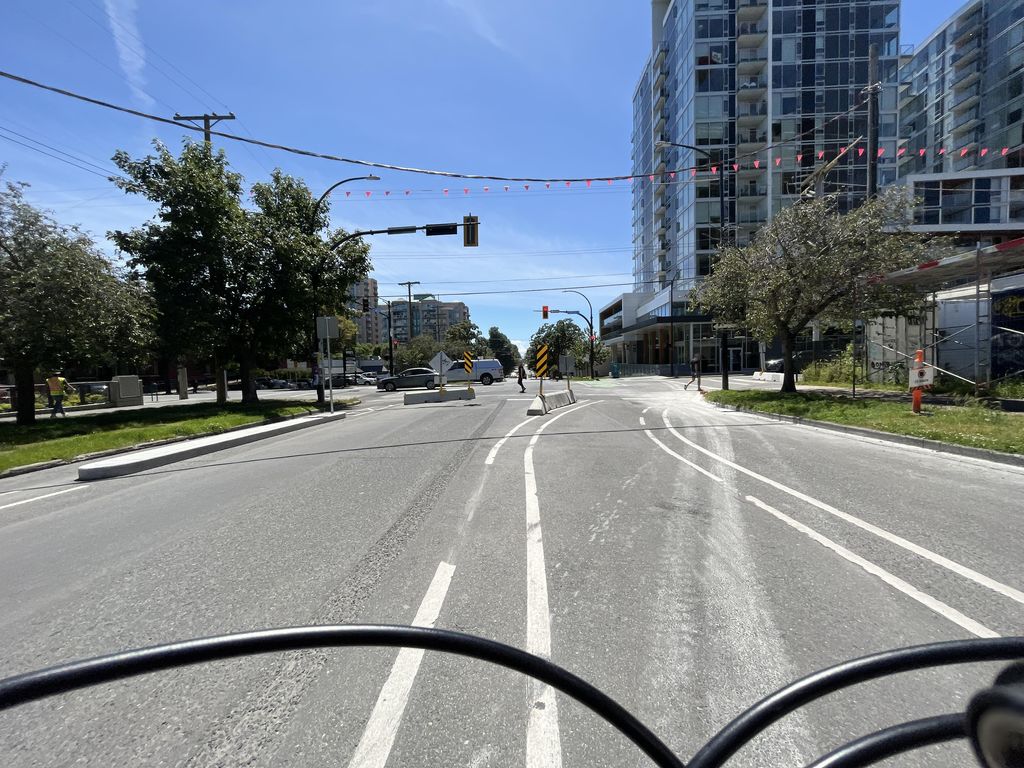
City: victoria